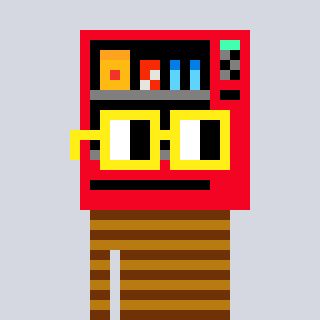
a pixel art character with square yellow glasses, a vending machine-shaped head and a gold-colored body on a cool background